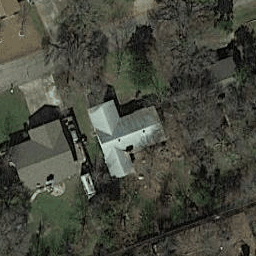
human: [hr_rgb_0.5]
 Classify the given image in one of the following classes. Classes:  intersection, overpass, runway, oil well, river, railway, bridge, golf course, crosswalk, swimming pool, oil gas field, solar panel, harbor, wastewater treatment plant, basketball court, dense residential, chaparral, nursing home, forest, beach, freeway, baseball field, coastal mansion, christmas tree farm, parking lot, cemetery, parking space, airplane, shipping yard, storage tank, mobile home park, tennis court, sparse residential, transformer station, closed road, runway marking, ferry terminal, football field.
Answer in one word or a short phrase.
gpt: sparse residential